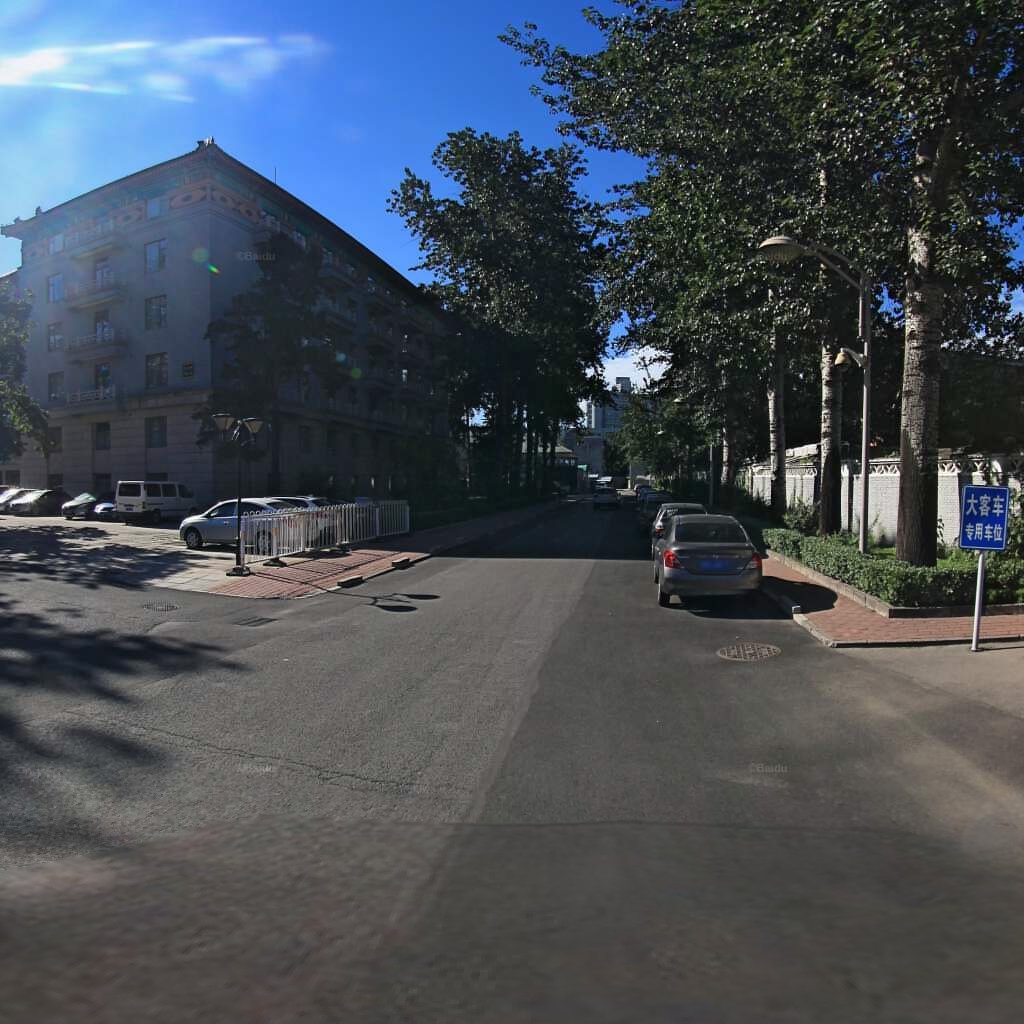
Region: Haidian
Road damage annotations: transverse crack, manhole cover, manhole cover